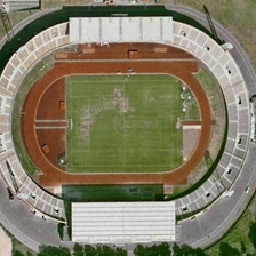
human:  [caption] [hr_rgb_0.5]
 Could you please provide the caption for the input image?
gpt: Stadium green and red runway.

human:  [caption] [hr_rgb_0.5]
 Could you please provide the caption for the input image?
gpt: Stadium green space and red track.

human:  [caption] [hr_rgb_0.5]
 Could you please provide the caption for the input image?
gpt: the green ground of the stadium and the red track.

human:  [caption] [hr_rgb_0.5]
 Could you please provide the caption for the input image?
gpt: Green and red stadiums

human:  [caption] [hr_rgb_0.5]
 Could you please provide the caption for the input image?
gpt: The Green Land of the stadium and the red runway.